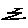
Label: zigzag